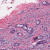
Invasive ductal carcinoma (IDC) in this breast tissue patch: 1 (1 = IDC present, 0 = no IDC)